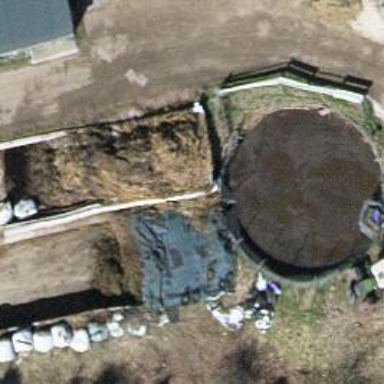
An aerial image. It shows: Storage tank with man-made structure.